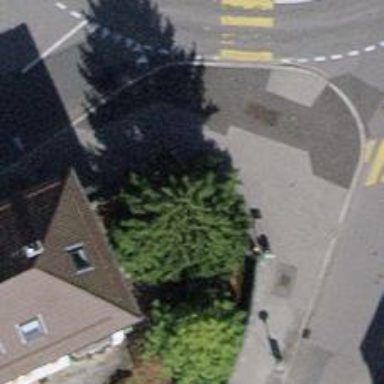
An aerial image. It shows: Post box is visible.